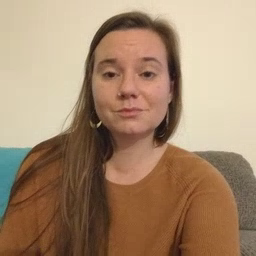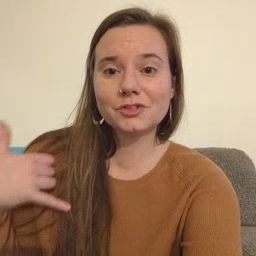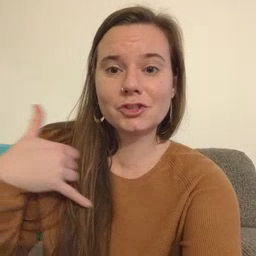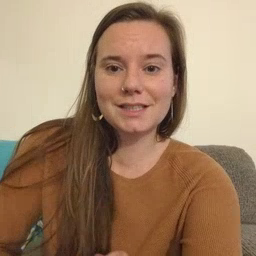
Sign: jacket